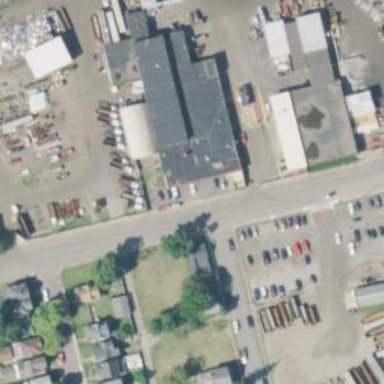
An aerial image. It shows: Building designated for recycling activities.